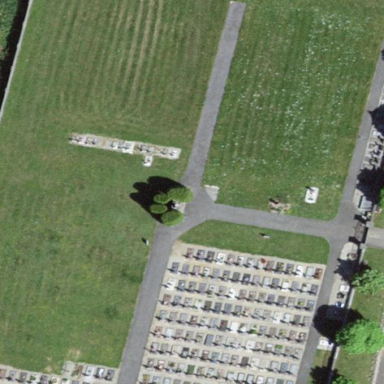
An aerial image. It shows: Cemetery.